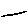
Label: line